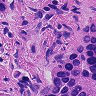
Metastatic tissue present: yes